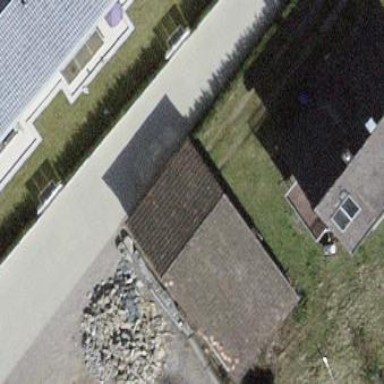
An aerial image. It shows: Group of garages.